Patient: sex F, age 77
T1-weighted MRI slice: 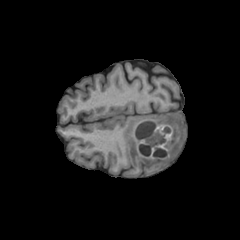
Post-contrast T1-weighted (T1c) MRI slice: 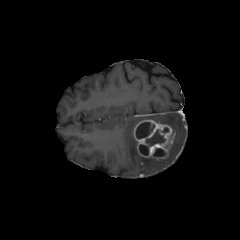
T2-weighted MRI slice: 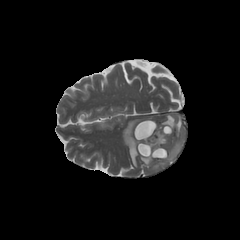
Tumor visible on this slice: yes
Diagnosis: Glioblastoma, IDH-wildtype
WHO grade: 4